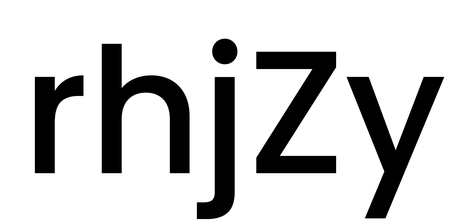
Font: Poppins-Medium